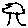
Label: tree